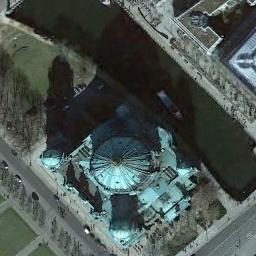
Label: church